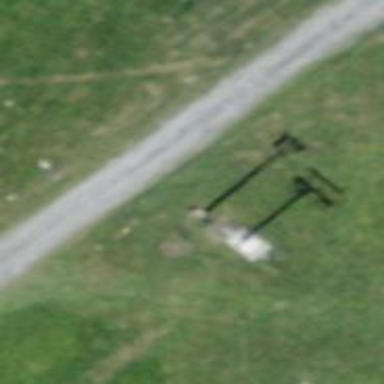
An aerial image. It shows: Pylon for aerialway.